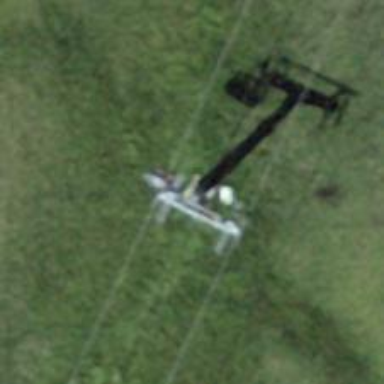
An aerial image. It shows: Pylon for aerialway.